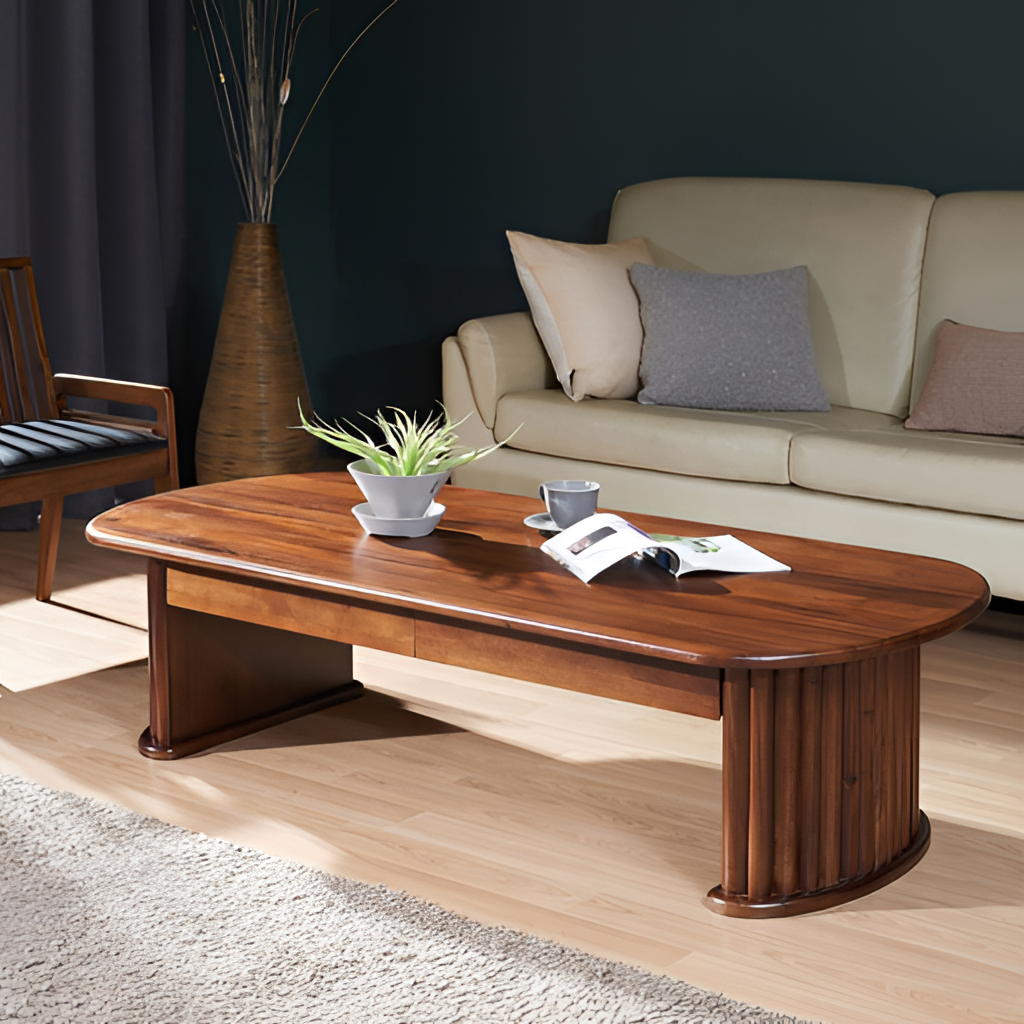
living room, wood coffee table, wood flooring, with plank pattern, contemporary, green paint wallpaper, with solid pattern